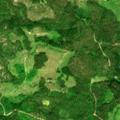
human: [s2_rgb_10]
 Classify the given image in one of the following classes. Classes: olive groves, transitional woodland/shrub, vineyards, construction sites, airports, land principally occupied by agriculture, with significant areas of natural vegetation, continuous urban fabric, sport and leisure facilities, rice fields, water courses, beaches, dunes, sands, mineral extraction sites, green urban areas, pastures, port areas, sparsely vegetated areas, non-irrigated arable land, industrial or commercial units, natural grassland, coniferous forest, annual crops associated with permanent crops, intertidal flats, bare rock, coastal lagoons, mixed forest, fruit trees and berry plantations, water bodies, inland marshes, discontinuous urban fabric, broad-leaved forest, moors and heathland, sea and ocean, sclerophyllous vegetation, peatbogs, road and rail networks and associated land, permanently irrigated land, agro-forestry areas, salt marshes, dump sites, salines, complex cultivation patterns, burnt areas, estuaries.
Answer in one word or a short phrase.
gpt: coniferous forest, transitional woodland/shrub